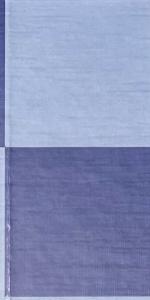
Label: Empty